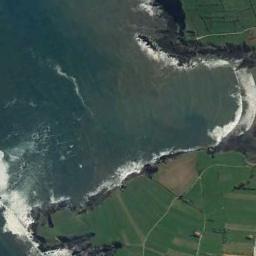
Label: beach